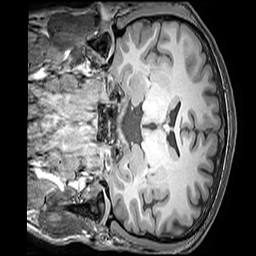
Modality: T1w
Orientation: coronal
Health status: healthy
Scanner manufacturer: philips
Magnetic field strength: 3 T
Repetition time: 0.007381 s
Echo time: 0.003271 s